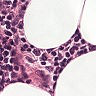
Metastatic tissue present: no